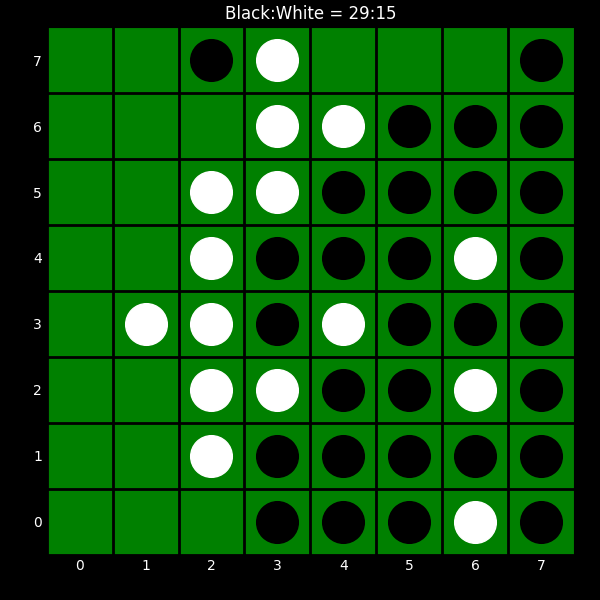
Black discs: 29
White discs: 15